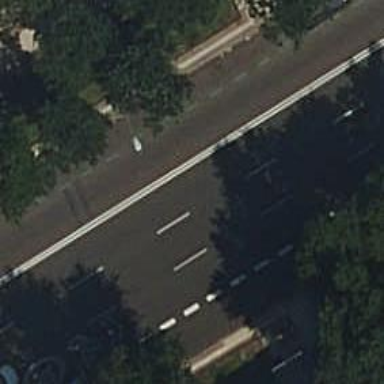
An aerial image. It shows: Secondary road with asphalt surface. There is shared lane for cycling on the left side.